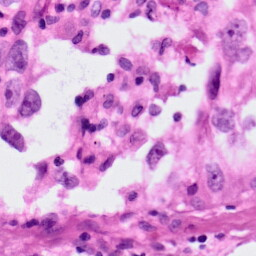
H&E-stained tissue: Lung